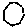
Label: hexagon